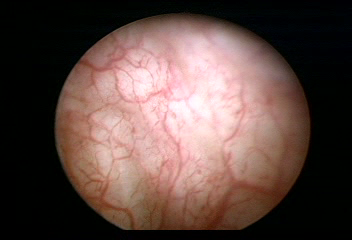
Modality: WLC
Class: Normal mucosa
Bladder cancer association: No